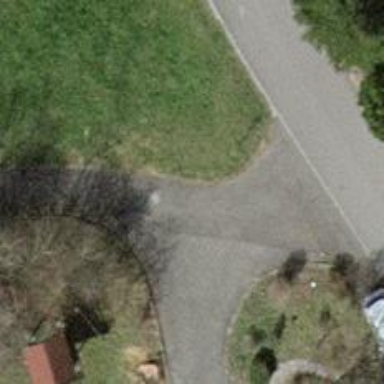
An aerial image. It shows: Smooth asphalt road in residential area.